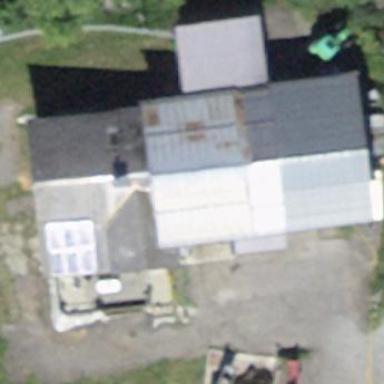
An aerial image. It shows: Rural barn.